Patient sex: F
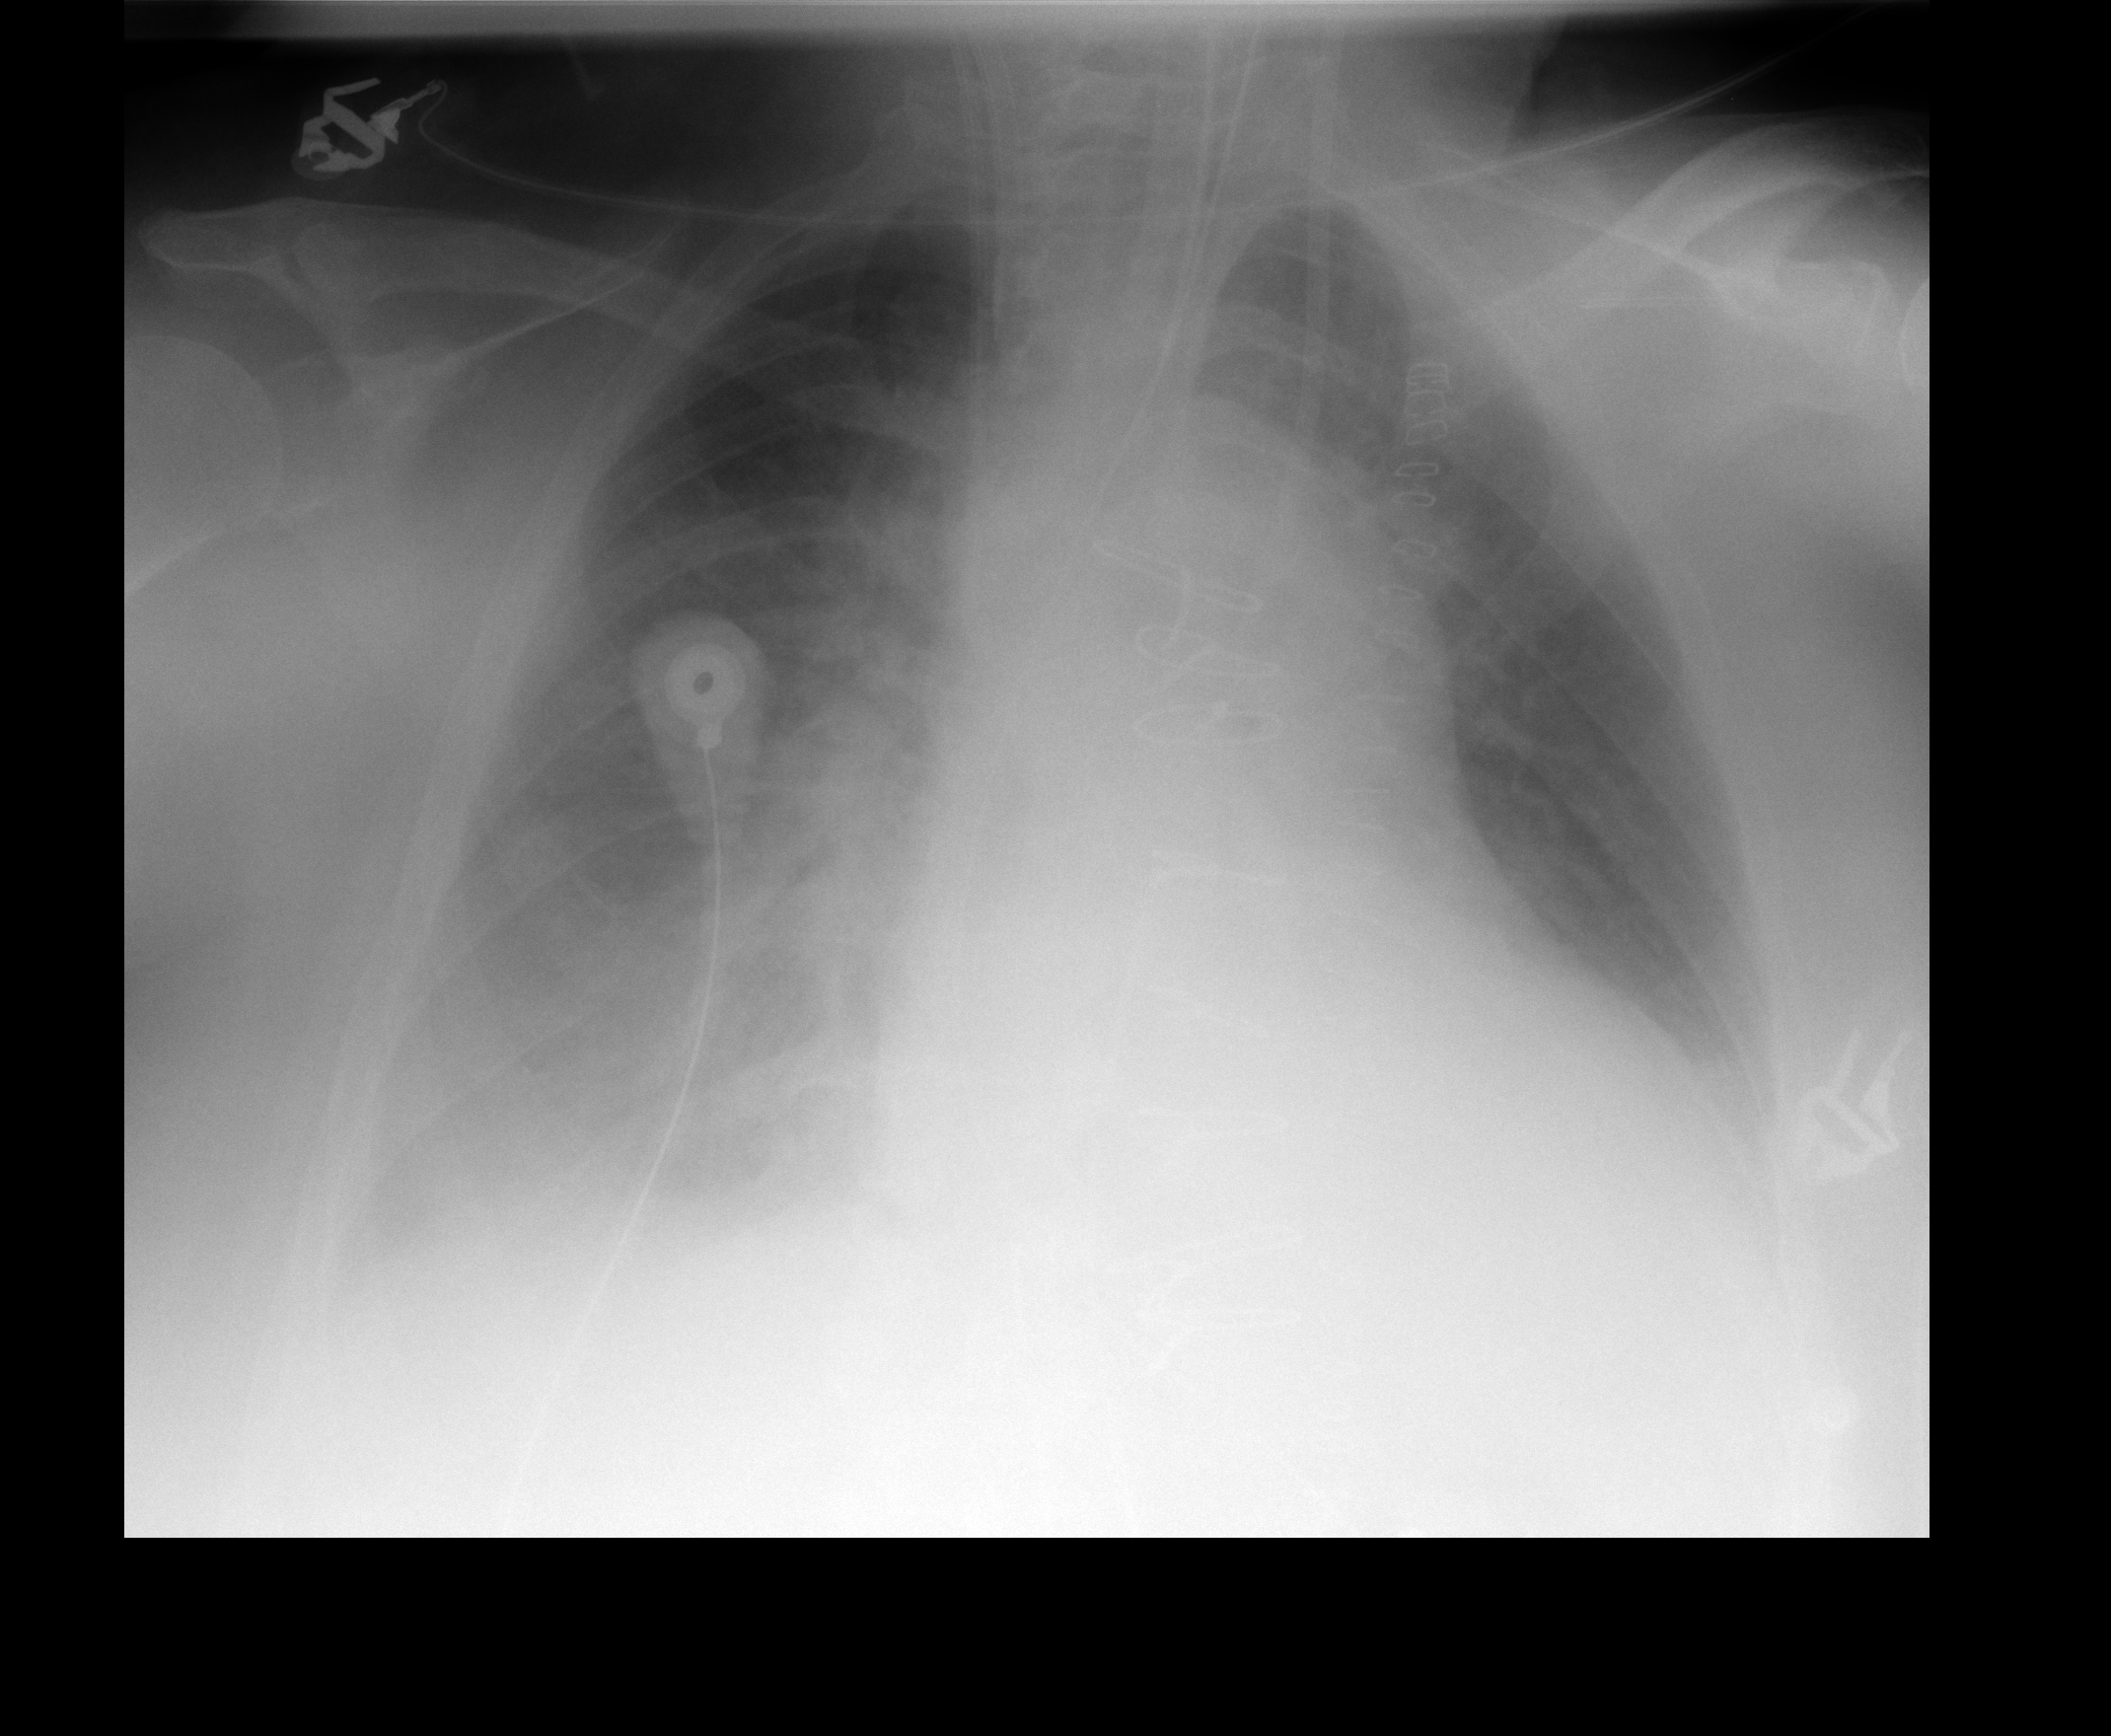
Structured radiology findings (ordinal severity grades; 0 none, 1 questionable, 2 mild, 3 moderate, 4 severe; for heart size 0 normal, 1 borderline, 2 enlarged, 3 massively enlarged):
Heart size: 1
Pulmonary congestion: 1
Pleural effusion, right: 2
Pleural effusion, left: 0
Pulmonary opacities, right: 2
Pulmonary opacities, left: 0
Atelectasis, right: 2
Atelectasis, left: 2